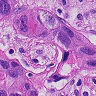
Metastatic tissue present: yes